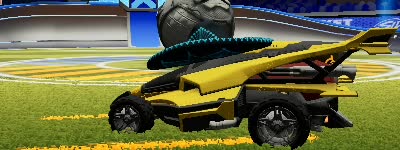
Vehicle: aftershock